A 2-D grayscale encoding of one vibration snapshot from a rotor kit is shown. Based on the visible evidence, which rotor condition applies: normal, misalignment, unbalance, looseness?
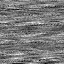
Answer: unbalance